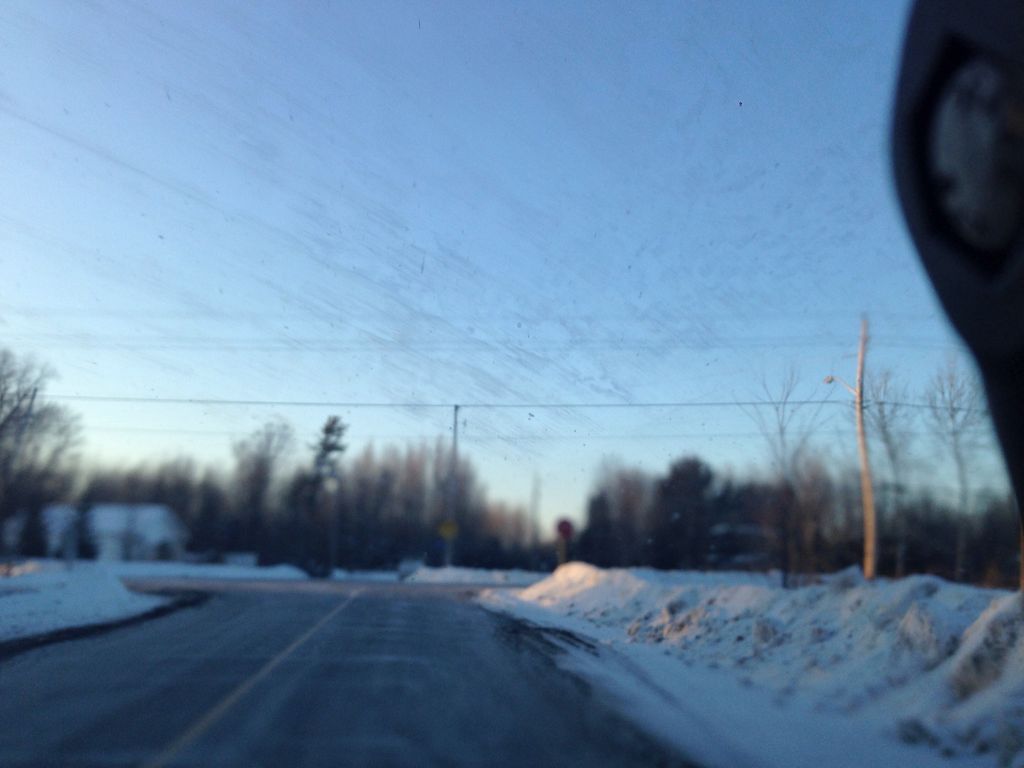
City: ottawa-gatineau